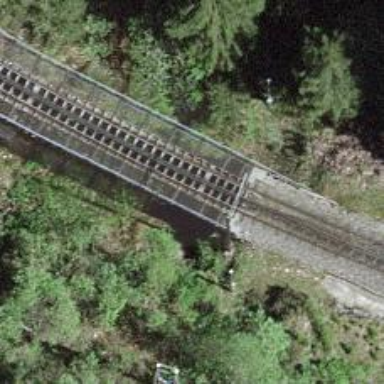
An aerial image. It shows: Railway bridge with electrified contact line. There is one track on the bridge.